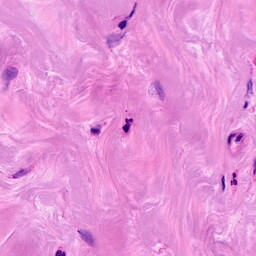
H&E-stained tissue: Breast